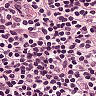
Metastatic tissue present: no